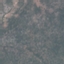
Land use / land cover: HerbaceousVegetation